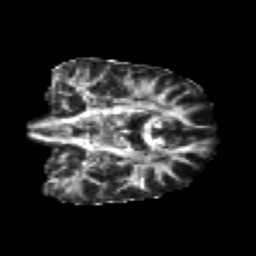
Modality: FA
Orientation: coronal
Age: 26
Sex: male
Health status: healthy
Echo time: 0.074 s